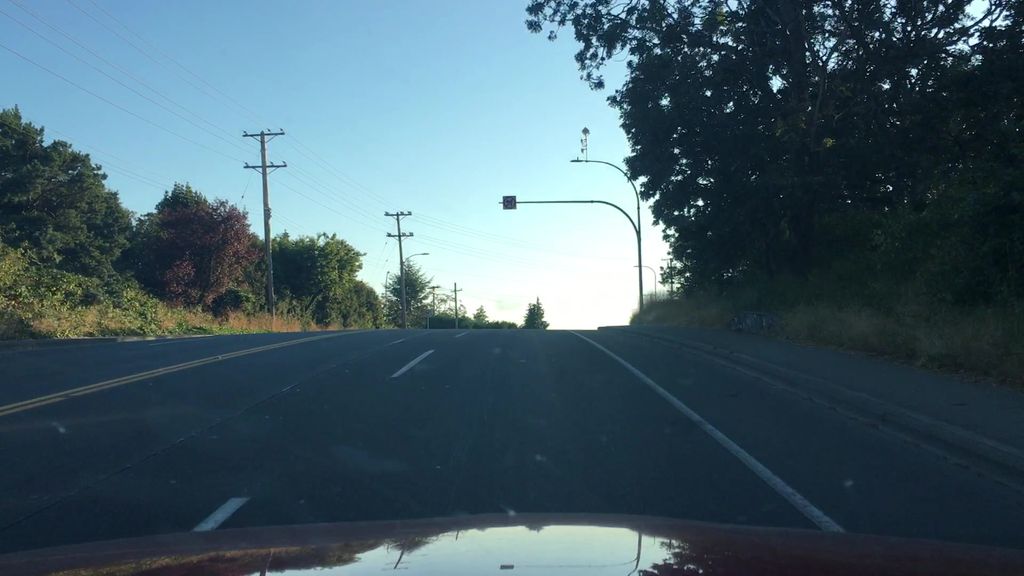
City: victoria